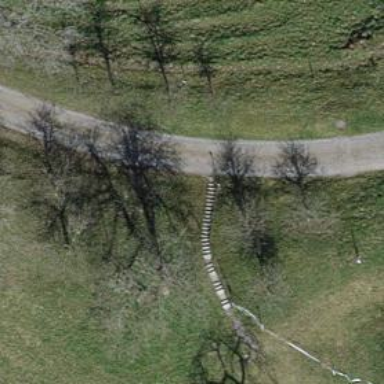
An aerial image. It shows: Set of steps on the road.